Question: is it possible to create the following shape using pure CSS3 - in a single layer i.e.
'''
<div class="nav-bg">...</div>
'''

I'm currently using the traditional slice the curve apart and add it as a bg-image. I'm just curious and i couldn't find anything on the internet about a CSS only method of creating this.
I also gave this a shot, <URL>, no bueno.
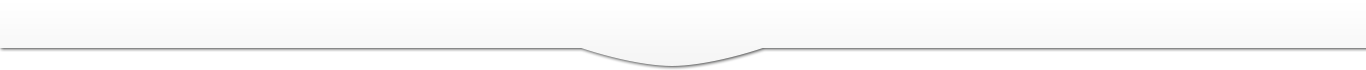
Answer: <URL> may help you in creating curve lines and straight lines and many other things w/o using an image.